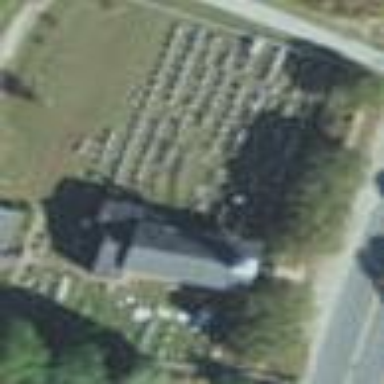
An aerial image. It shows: Grave yard.